Field crop: tomato
Growth stage: 1
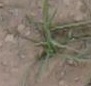
Species: cyperus